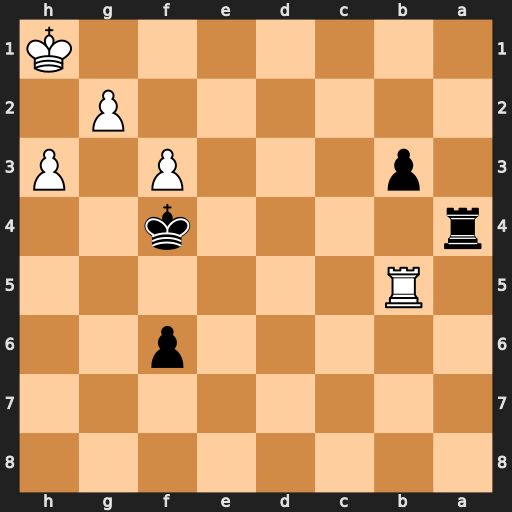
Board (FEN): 8/8/5p2/1R6/r4k2/1p3P1P/6P1/7K
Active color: b
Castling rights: -
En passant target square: -
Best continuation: Kg3 Rxb3 Ra1+ Rb1 Rxb1#